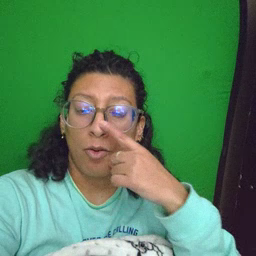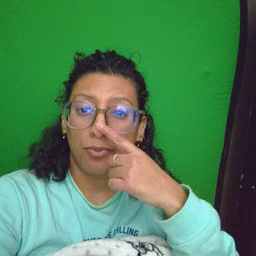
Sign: nose